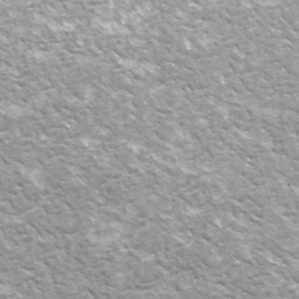
Label: frost